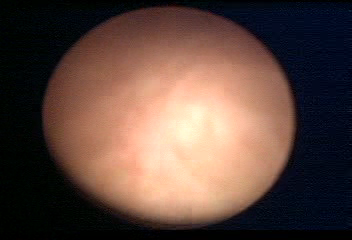
Modality: WLC
Class: Normal mucosa
Bladder cancer association: No